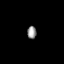
Tissue: prostate
Cell type: Fibroblasts
Senescence score: 0.7296
Nuclear area (px): 111
Mean DAPI intensity: 152.649